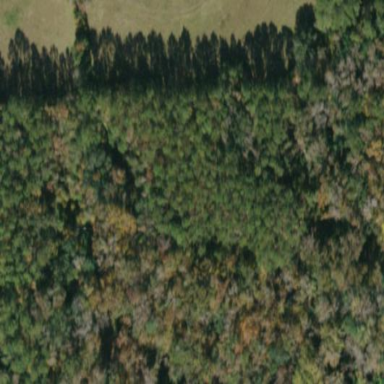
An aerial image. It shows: Woodland with needle-leaved trees.